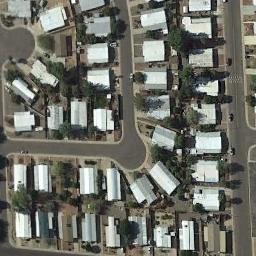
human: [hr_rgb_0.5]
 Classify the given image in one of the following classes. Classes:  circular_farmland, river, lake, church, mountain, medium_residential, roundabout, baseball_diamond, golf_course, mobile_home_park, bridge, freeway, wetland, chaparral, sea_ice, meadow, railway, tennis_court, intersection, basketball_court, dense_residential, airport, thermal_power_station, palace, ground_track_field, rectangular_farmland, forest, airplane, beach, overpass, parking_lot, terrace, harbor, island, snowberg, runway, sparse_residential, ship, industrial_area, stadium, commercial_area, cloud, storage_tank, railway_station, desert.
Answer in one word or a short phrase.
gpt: mobile_home_park